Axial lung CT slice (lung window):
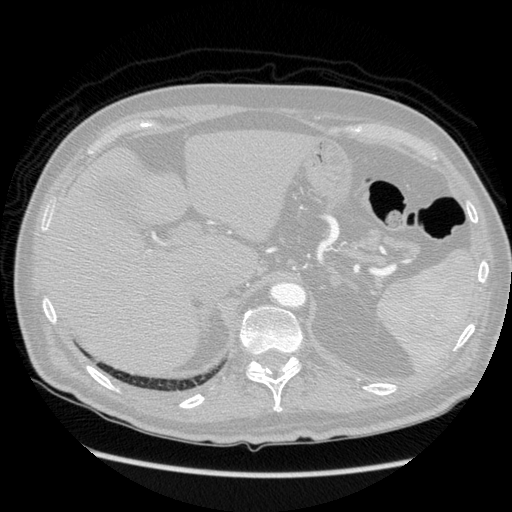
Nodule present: no